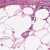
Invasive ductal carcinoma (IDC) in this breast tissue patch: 1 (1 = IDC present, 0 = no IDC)